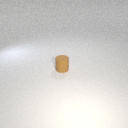
small brown rubber cylinder